Aerial crown-view tile of a tropical tree (Barro Colorado Island, Panama), acquired 20240918:
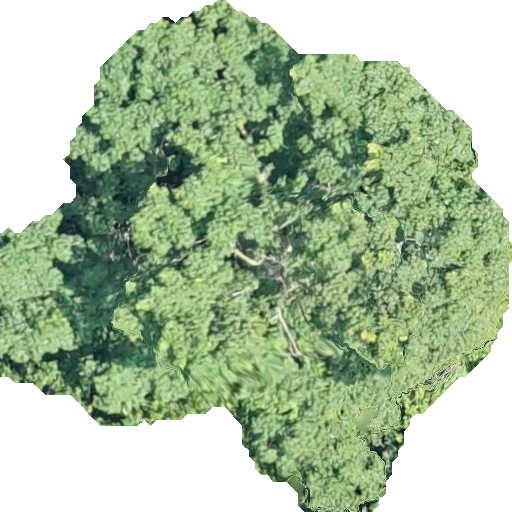
Species: Pseudobombax septenatum
GBIF accepted scientific name: Pseudobombax septenatum
Crown area: 276.529 m²